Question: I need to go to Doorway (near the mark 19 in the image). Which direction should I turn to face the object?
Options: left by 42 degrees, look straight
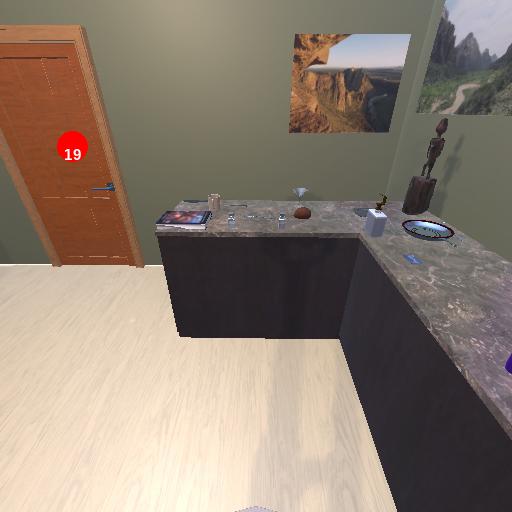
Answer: left by 42 degrees